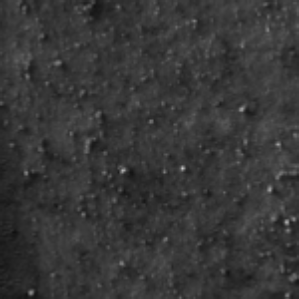
Label: frost